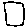
Label: square